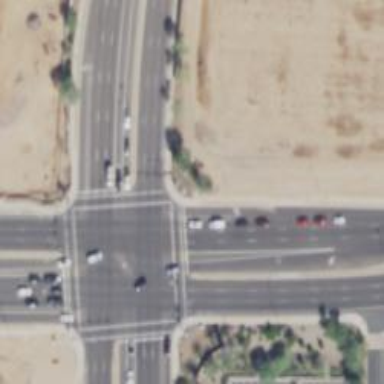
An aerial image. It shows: Marked crossing on the road.